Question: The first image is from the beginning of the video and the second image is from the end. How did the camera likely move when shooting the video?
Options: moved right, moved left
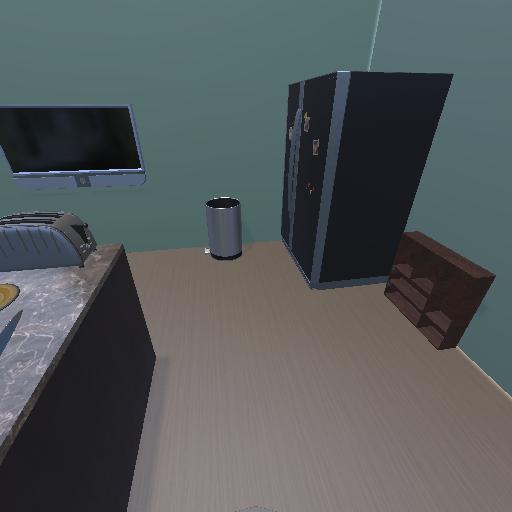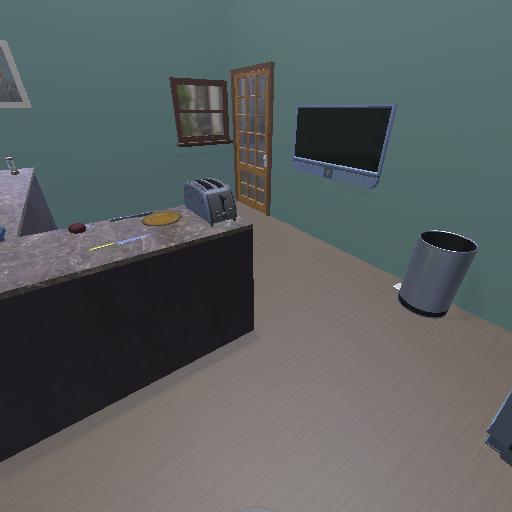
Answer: moved right